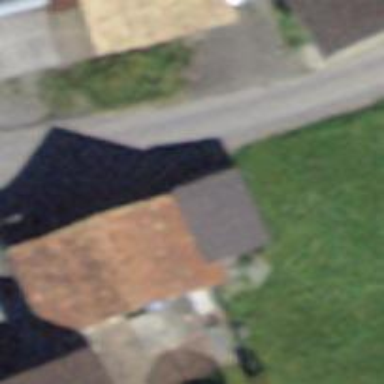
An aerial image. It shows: Barn.